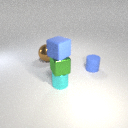
small blue rubber cylinder behind small cyan metal cylinder